Brain MRI, t1w sequence, axial 2D slice.
Patient: age 38, sex F, weight 95 kg, height 1.95 m
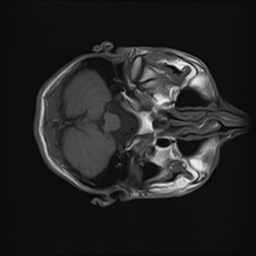